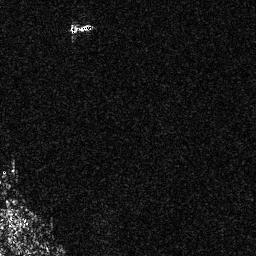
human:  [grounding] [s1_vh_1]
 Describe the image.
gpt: In the satellite image, there is  <ref>1 small ship </ref> <box>[[26, 8, 36, 12, 0]]</box> located at top.